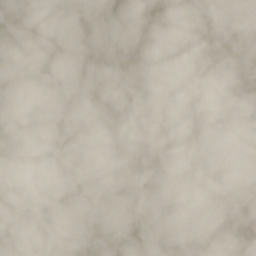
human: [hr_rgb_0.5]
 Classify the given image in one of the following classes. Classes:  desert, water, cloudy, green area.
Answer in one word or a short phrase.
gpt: cloudy